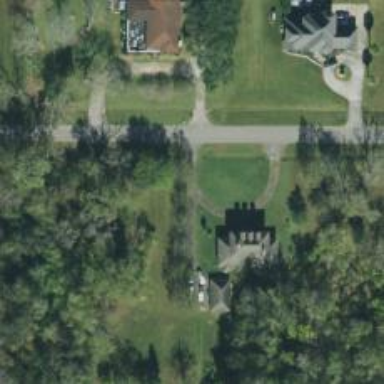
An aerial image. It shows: Driveway.